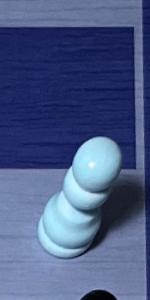
Label: Pawn_White